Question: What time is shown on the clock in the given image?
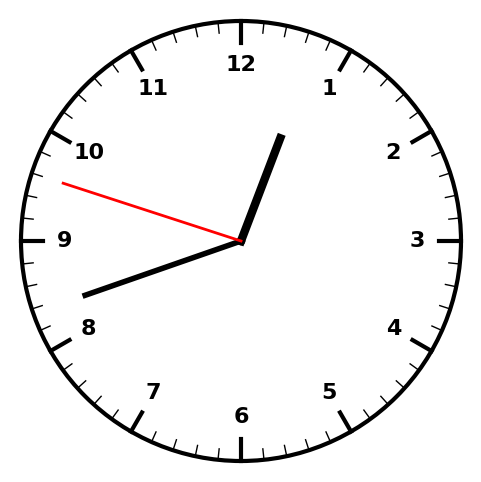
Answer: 12:41:48